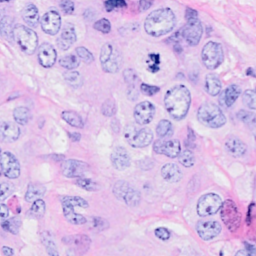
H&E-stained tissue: Breast